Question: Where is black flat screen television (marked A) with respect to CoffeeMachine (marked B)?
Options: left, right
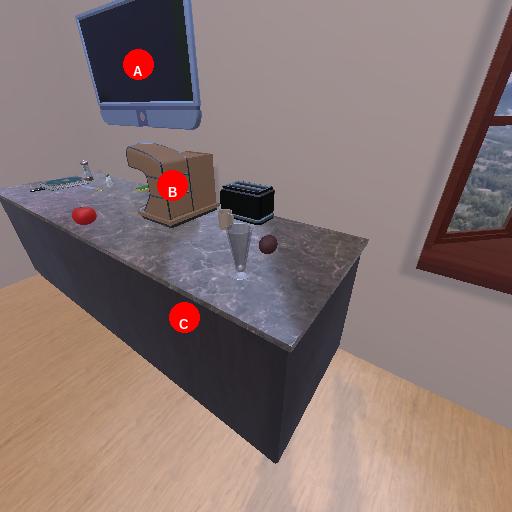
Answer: left